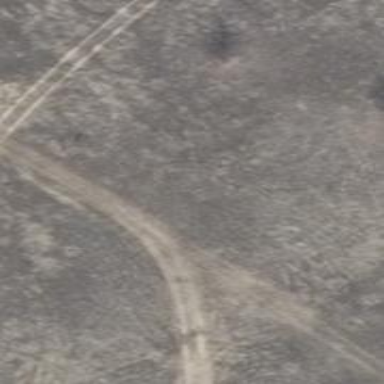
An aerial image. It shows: Sandy track with grade 4 tracktype.